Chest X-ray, PA view. Patient: 28 years old, sex M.
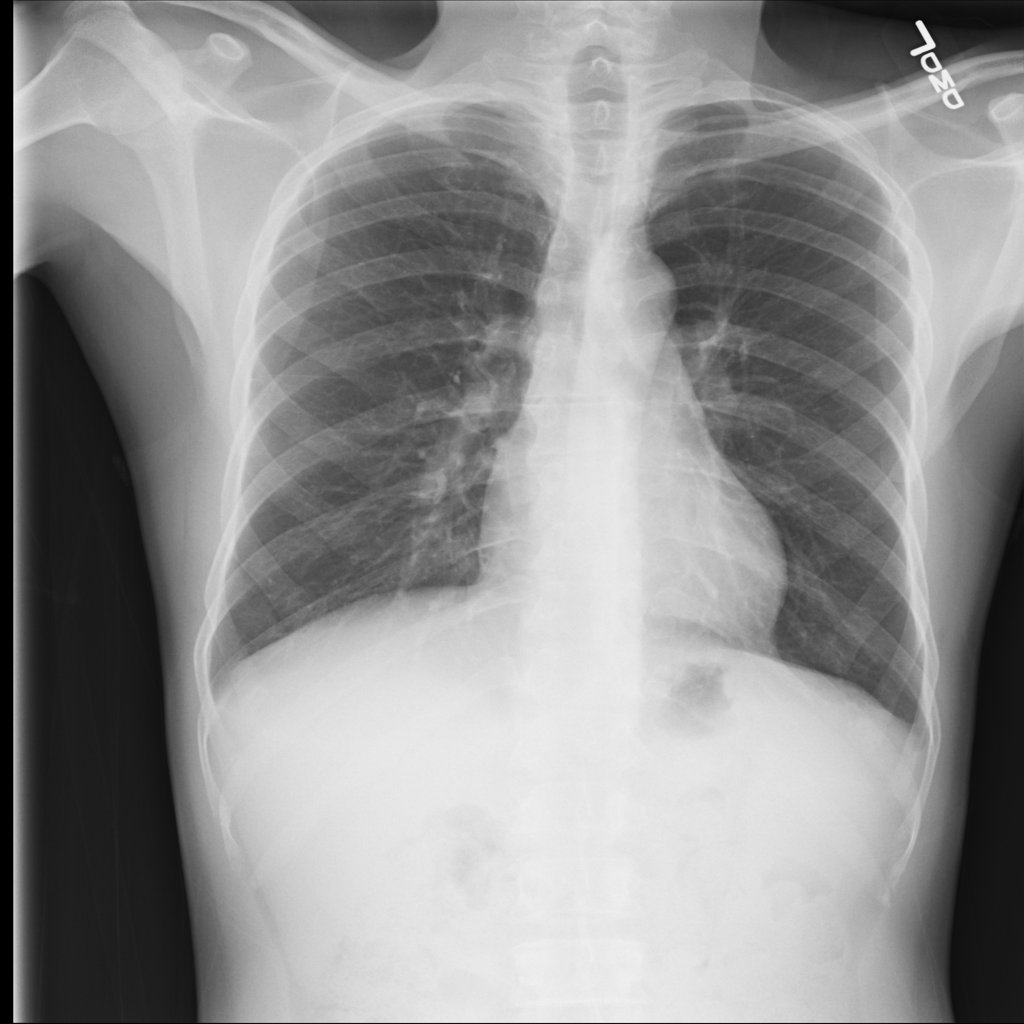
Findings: No Finding